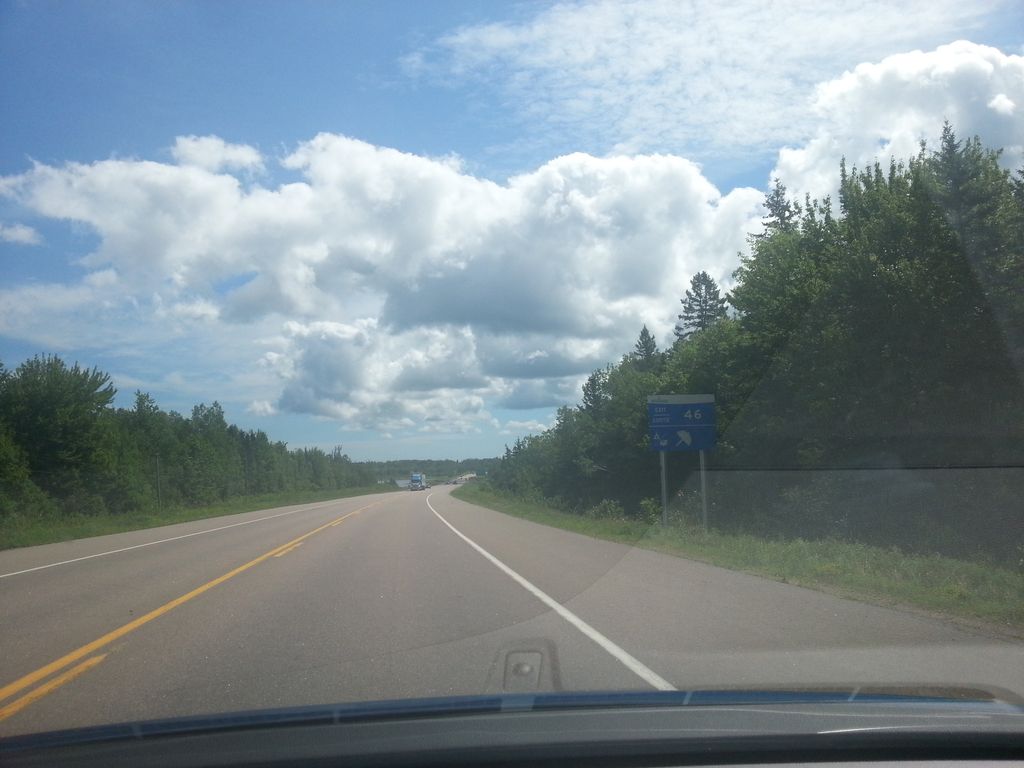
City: charlottetown